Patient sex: F
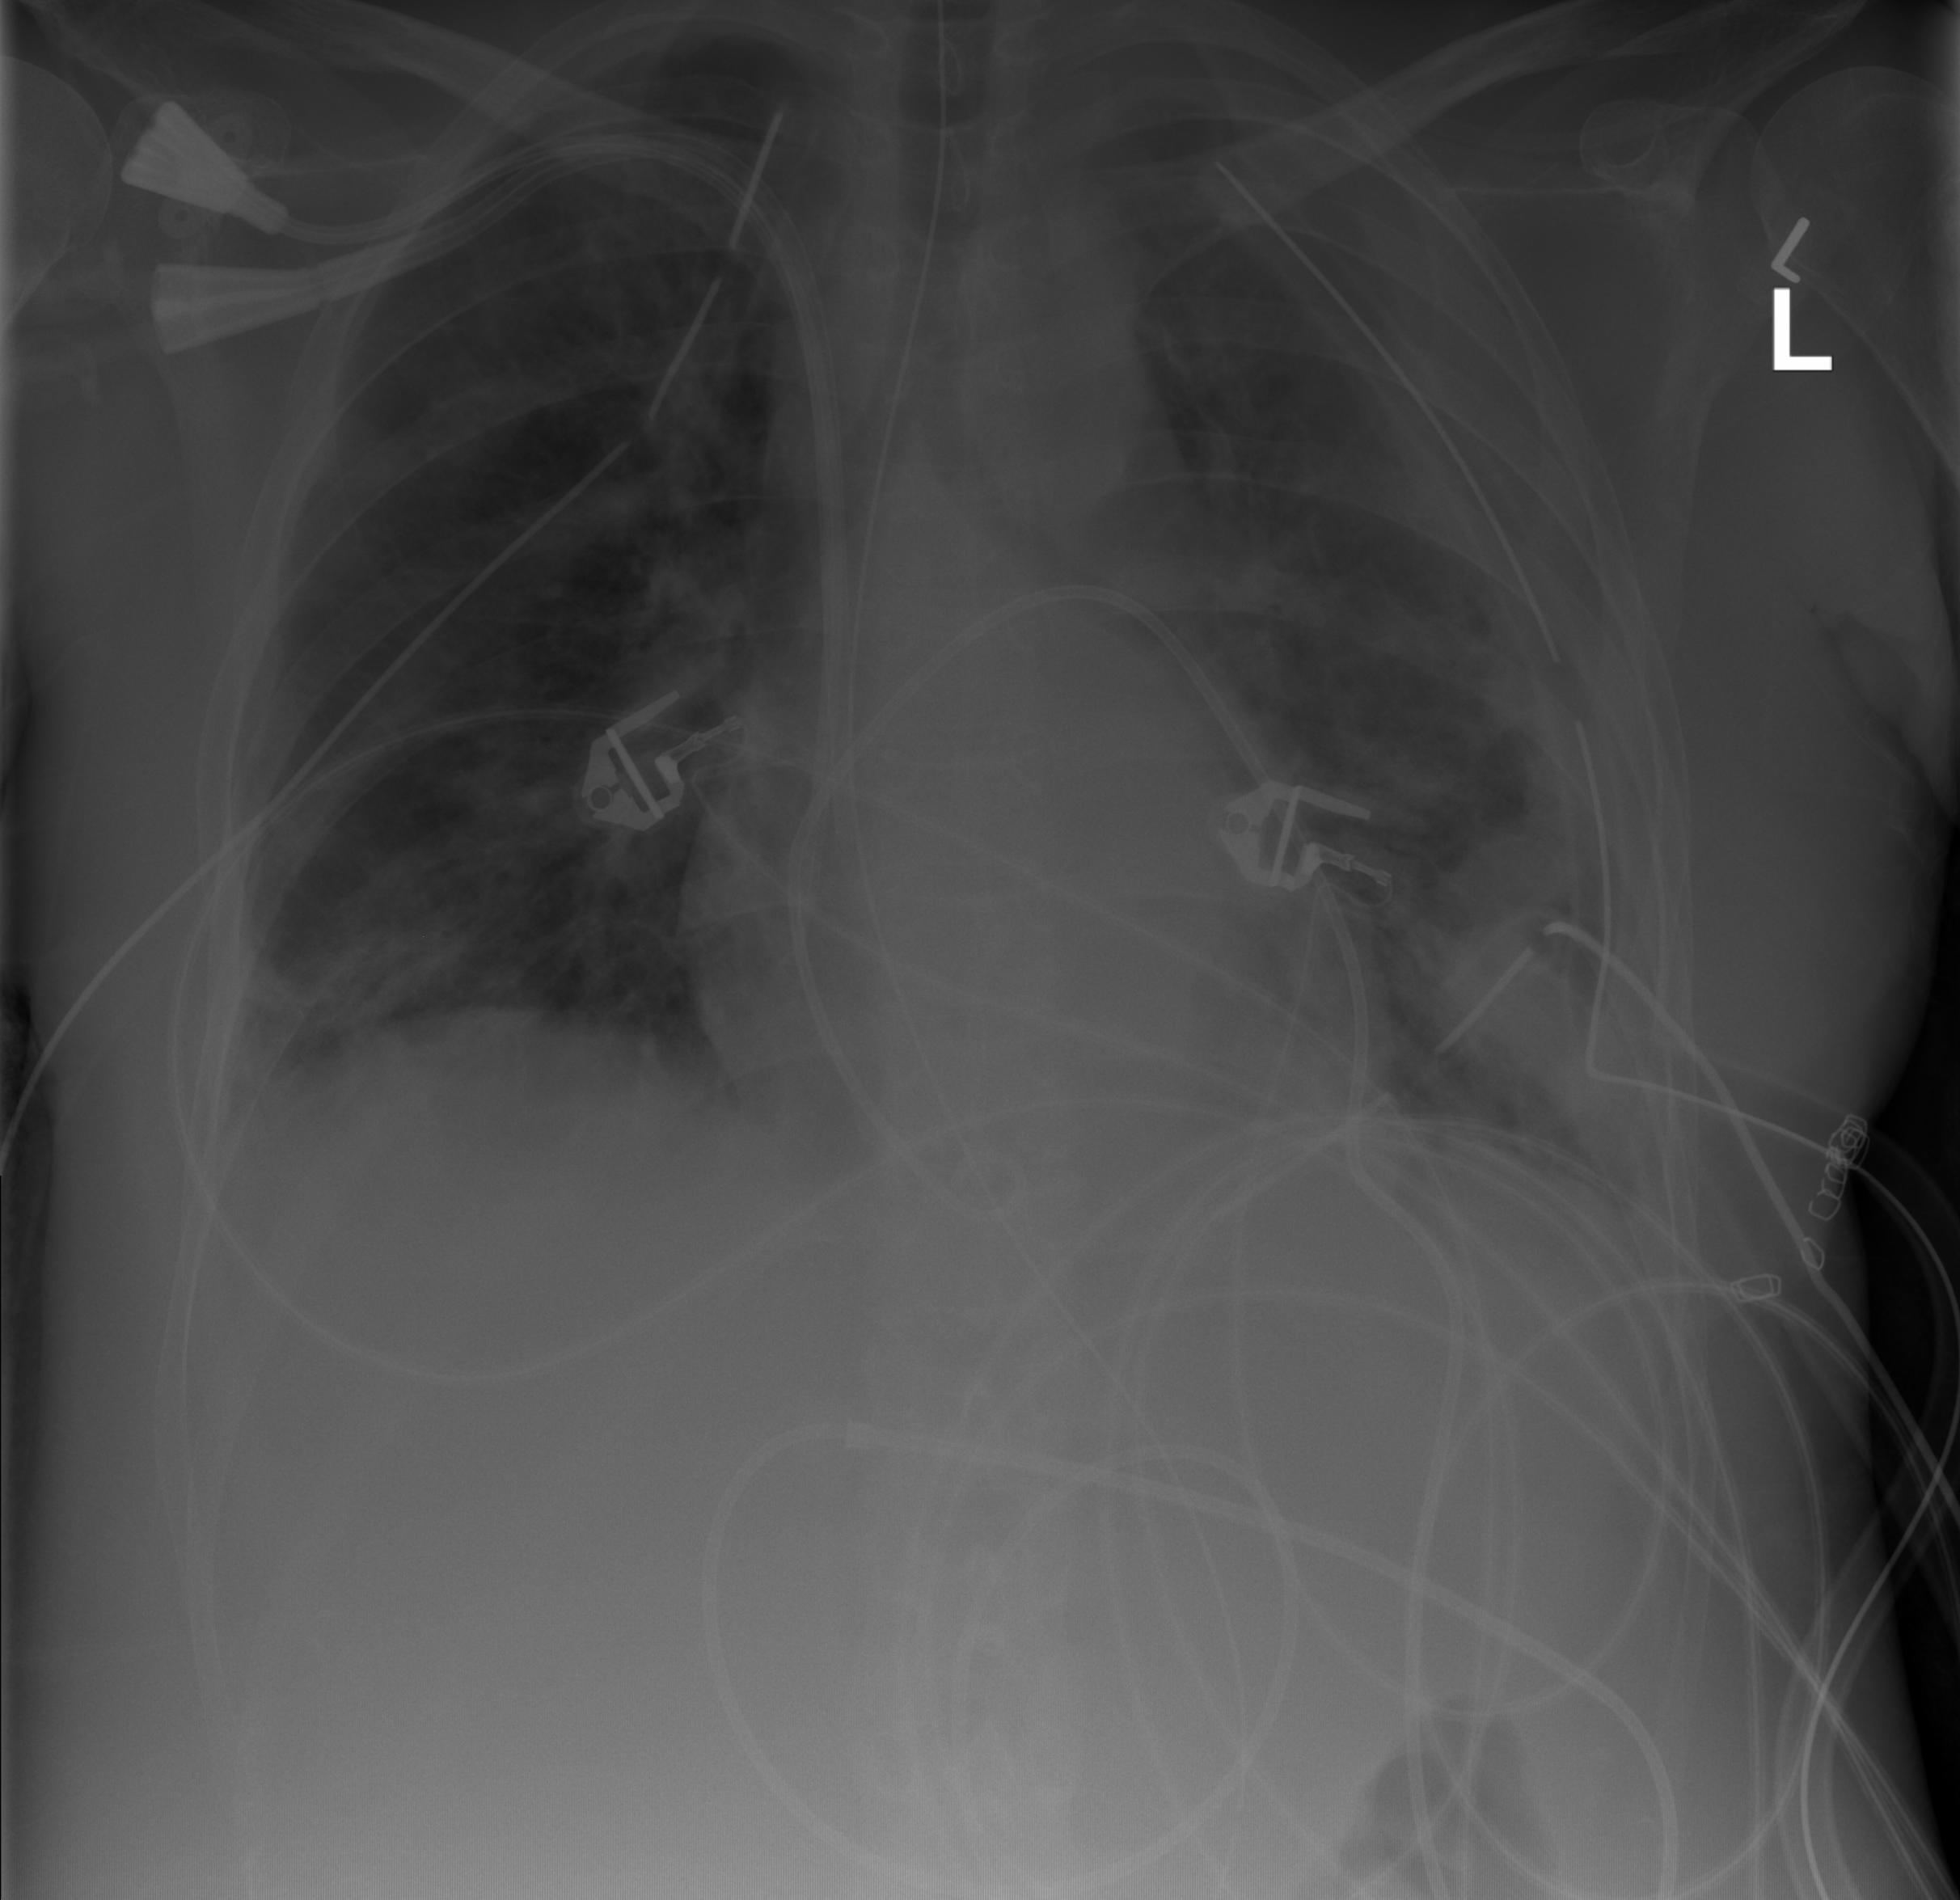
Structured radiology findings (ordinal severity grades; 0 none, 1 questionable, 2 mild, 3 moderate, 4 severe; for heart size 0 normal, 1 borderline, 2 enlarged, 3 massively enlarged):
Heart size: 0
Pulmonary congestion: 2
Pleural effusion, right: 1
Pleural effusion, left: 1
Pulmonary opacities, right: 1
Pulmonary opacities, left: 1
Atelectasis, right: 2
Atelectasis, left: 2